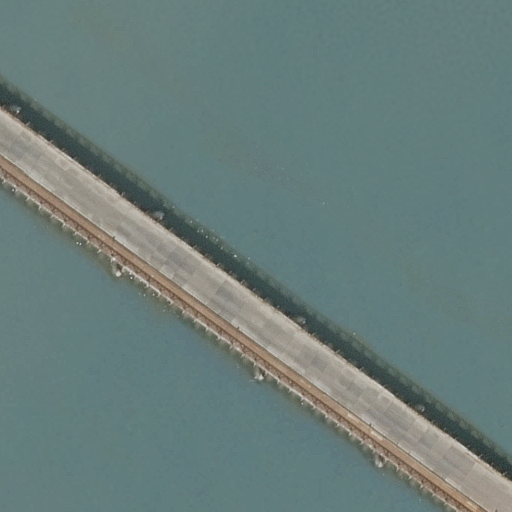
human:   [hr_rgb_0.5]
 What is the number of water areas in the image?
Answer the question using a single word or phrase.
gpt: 1

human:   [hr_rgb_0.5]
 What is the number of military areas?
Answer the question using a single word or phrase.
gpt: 0

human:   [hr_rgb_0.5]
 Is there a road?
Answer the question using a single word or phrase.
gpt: yes

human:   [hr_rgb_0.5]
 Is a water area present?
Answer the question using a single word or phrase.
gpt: yes

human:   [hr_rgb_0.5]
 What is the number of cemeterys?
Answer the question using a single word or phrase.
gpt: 0

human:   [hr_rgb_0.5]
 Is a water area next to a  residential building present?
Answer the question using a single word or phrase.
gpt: no

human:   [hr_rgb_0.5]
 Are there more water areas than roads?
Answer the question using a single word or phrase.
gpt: no

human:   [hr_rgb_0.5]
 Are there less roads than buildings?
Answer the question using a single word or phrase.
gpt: no

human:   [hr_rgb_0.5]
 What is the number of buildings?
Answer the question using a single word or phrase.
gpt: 0

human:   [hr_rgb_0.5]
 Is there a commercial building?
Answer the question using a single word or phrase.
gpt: no

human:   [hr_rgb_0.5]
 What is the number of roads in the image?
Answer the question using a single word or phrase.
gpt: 1

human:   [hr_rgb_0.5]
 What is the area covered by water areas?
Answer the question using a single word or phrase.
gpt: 10603m2

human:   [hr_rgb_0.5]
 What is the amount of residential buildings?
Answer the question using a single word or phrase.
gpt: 0

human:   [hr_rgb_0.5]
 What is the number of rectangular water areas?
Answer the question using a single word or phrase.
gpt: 1

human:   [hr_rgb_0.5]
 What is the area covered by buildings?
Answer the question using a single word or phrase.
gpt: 0m2

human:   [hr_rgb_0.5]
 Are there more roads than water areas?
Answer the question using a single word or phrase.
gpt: no

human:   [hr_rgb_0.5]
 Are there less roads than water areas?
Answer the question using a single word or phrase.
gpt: no

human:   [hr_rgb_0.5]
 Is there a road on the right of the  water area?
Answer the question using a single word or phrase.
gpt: no

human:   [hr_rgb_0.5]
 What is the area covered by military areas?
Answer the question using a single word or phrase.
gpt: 0m2

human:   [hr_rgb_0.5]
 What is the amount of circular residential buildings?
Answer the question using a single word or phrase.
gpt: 0

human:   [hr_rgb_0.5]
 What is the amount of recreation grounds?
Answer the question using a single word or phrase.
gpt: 0

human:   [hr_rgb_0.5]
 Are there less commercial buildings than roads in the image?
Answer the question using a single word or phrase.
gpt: yes

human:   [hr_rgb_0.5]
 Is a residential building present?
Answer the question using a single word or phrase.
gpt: no

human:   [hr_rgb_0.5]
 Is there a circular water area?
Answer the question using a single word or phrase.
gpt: no

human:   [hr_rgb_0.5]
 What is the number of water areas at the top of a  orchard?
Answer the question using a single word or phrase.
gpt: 0

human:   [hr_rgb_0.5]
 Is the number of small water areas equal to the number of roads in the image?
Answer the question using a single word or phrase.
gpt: no

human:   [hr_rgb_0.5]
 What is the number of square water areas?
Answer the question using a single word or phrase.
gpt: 0

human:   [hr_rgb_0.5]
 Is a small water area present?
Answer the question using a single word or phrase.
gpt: no

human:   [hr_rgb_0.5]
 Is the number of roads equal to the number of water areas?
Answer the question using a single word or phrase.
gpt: yes

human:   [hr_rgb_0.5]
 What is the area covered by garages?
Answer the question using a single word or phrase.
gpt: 0m2

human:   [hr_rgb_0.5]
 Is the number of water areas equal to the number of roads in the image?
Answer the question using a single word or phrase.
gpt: yes

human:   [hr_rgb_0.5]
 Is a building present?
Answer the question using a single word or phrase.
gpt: no

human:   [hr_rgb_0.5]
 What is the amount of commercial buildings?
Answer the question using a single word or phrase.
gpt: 0

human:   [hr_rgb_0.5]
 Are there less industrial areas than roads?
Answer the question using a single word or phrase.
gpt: yes

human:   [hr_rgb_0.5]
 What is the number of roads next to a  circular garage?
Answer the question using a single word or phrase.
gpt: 0

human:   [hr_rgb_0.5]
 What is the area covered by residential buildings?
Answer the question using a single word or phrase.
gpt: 0m2

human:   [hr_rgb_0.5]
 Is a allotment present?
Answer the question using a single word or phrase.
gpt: no

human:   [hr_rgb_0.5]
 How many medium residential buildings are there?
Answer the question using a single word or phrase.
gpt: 0

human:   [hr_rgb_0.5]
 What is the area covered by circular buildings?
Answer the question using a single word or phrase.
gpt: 0m2

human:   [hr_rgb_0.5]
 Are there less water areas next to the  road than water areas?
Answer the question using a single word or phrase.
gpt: no

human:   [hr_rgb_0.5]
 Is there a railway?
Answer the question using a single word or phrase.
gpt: no

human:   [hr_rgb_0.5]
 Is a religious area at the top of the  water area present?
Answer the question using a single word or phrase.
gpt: no

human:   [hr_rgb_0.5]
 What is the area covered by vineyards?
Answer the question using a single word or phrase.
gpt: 0m2

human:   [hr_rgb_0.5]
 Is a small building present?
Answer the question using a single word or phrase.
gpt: no

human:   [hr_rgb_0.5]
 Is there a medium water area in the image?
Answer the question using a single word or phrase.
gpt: no

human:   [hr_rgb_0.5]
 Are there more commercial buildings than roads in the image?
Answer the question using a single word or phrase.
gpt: no

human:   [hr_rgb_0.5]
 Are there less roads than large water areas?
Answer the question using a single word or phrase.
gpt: no

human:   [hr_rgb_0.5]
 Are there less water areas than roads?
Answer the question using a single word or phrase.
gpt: no

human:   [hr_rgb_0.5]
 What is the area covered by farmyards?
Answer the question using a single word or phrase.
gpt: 0m2

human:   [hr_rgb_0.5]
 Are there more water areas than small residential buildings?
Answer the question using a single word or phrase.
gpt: yes

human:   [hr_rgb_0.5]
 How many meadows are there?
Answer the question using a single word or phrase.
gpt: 0

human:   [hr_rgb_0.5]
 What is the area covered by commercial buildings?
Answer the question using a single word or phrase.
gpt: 0m2

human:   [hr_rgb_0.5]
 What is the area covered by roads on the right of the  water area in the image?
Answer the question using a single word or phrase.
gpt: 0m2

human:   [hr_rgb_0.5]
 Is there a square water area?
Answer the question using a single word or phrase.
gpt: no

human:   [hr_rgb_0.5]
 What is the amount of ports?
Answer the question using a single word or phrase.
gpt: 0

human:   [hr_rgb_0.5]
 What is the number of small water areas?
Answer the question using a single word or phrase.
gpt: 0

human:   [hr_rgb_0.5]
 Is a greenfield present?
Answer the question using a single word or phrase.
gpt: no

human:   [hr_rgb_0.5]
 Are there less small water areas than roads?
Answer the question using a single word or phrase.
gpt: yes

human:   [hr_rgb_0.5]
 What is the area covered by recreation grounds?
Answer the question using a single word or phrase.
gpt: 0m2

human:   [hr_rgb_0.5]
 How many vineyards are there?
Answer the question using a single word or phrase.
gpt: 0

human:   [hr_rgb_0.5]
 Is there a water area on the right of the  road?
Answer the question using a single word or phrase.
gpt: no

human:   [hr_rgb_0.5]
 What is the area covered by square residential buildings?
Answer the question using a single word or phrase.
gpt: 0m2

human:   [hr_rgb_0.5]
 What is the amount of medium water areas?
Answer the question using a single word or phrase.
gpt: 0

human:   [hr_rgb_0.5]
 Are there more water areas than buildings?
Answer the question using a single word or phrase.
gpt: yes